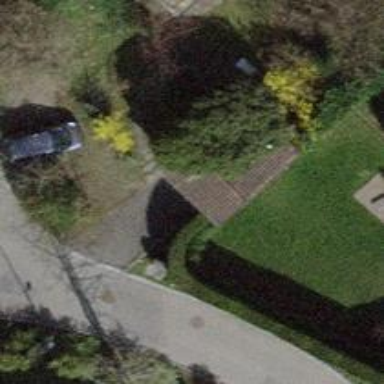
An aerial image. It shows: Garage building.